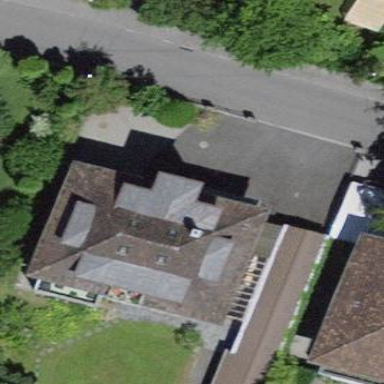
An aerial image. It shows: Hipped-roof building with apartments.